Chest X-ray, AP view. Patient: 53 years old, sex F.
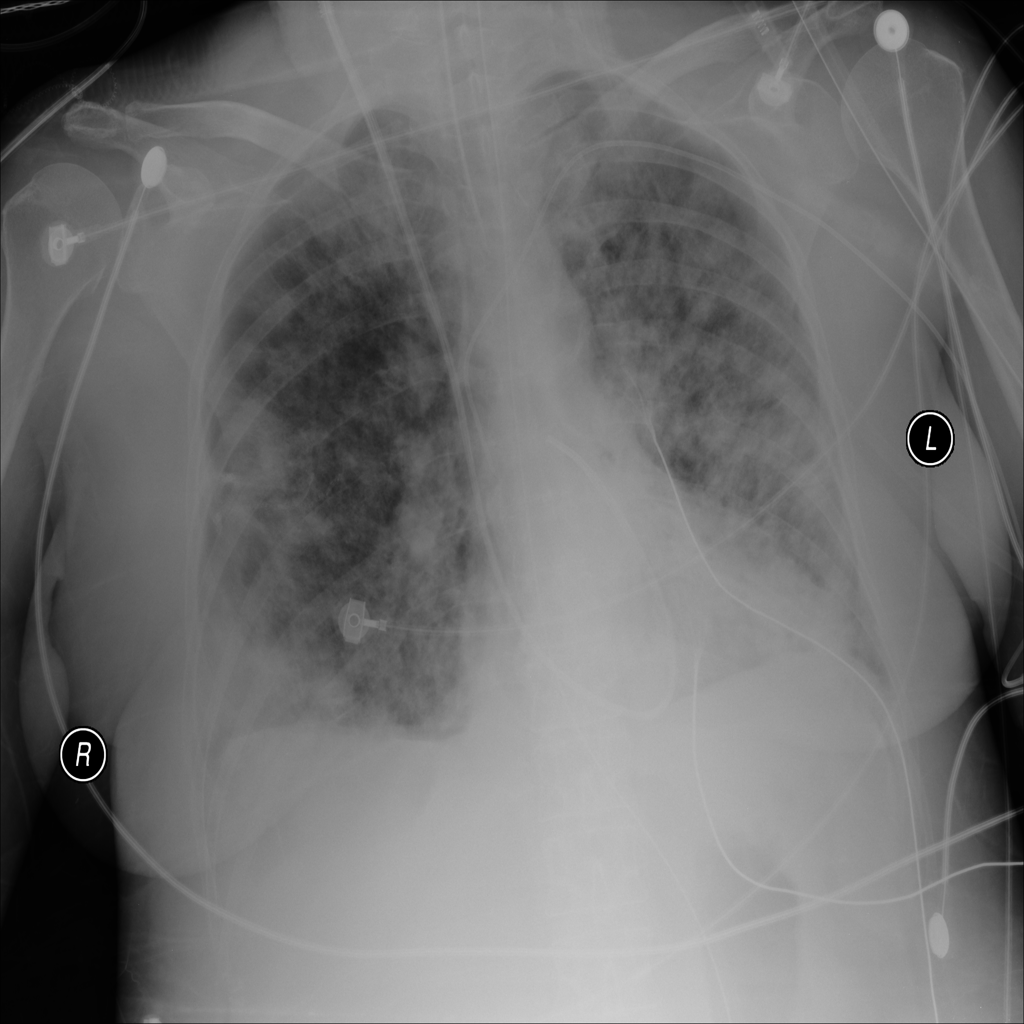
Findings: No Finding